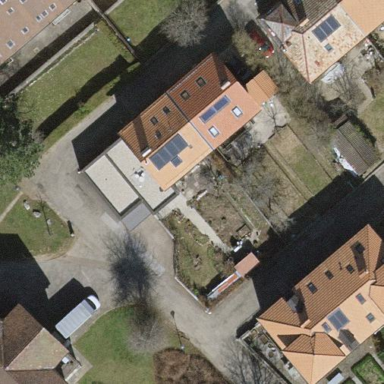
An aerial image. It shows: Residential garden area classified as leisure land.